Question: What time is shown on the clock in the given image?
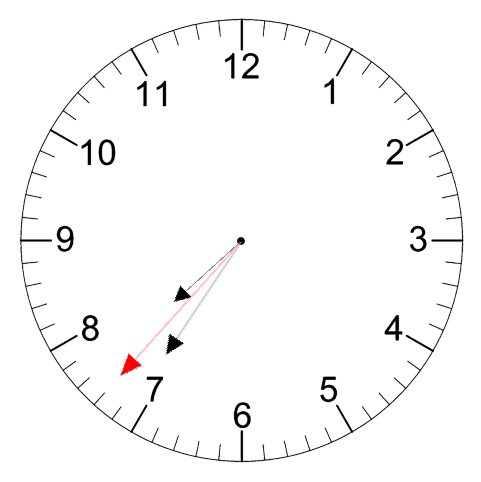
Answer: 07:35:37